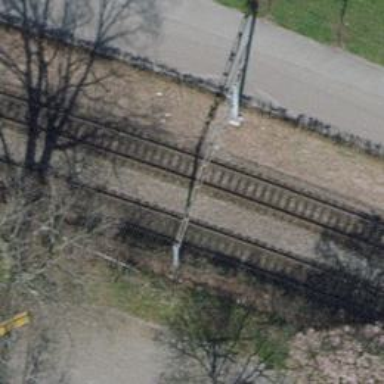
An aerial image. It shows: Solitary milestone along the railway.